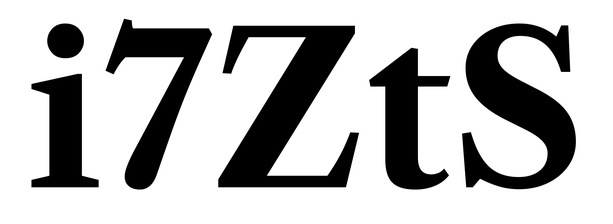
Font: LibreCaslonText_Bold